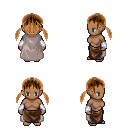
a pixel art fantasy rpg character, female body template, human, dark skin, gray cape, robe skirt, brown twin-tailed hairstyle, white cloth bracers, four views (front, back, left, right), 2x2 character sprite sheet, small pixel art, hard edges, no anti-aliasing